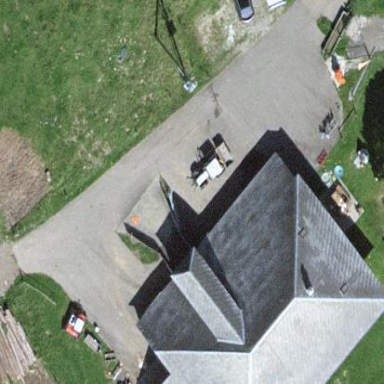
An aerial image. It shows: Farmyard area.